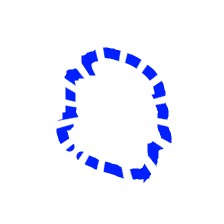
Shape: circle